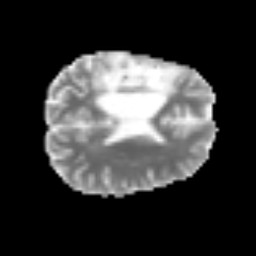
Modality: MD
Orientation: axial
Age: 42
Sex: male
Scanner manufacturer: siemens
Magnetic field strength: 3 T
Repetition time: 3.2 s
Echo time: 0.081 s